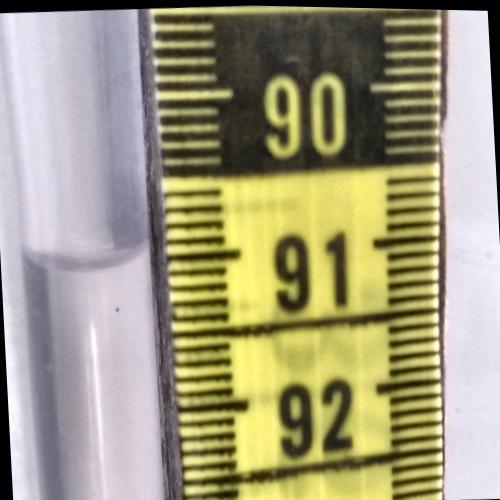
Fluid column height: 91.0 cm